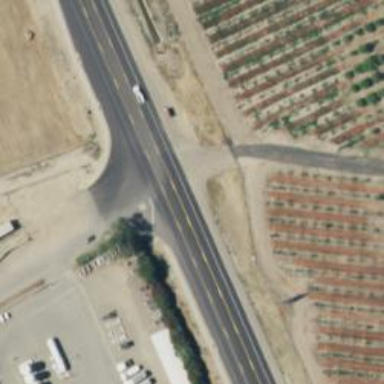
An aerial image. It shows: Asphalt road classified as trunk highway.